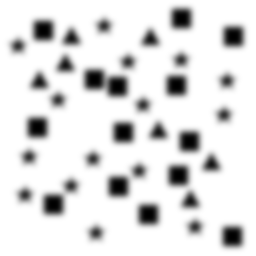
Squares: 14
Triangles: 7
Stars: 15
Total shapes: 36